Interaction volume radius: 5 \u00c5
Interaction volume height: 10 \u00c5
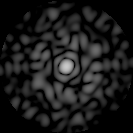
Disorder parameter: 0.8359